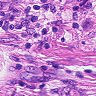
Metastatic tissue present: yes